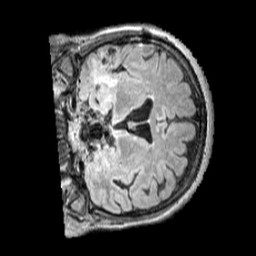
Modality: FLAIR
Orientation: coronal
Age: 58
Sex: female
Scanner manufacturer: siemens
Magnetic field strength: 3 T
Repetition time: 5 s
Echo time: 0.387 s